Interaction volume radius: 5 \u00c5
Interaction volume height: 10 \u00c5
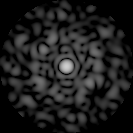
Disorder parameter: 0.8197